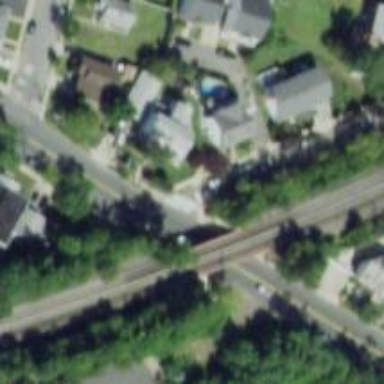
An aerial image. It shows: Bridge for electrified rail.